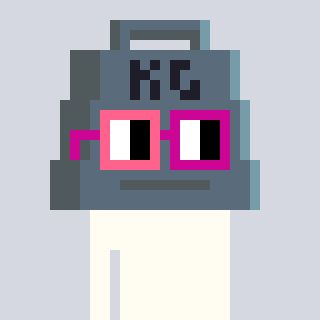
a pixel art character with square pink and red glasses, a weight-shaped head and a teal-colored body on a cool background